Question: Currently, what I want to do is use JAXB generated POJO to bind every Java properties to JavaFX components. To do that, I proceeded as followed :
- - -
Here's a sample of my factory :
'''
public static Map<Field, Node> createComponents(Object obj) throws NoSuchMethodException
{
Map<Field, Node> map = new LinkedHashMap<Field, Node>();
for (final Field field : obj.getClass().getDeclaredFields())
{
@SuppressWarnings("rawtypes")
Class fieldType = field.getType();
if (fieldType.equals(boolean.class) || (fieldType.equals(Boolean.class))) //Boolean
{
map.put(field, createBool(obj, field));
}
else if (fieldType.equals(int.class) || (fieldType.equals(Integer.class))) //Integer
{
map.put(field, createInt(obj, field));
}
else if (fieldType.equals(BigInteger.class)) //BigInteger
{
map.put(field, createBigInt(obj, field));
}
else if (fieldType.equals(long.class) || fieldType.equals(Long.class)) //Long
{
map.put(field, createLong(obj, field));
}
else if (fieldType.equals(String.class)) //String
{
map.put(field, createString(obj, field));
}
...
}
return map;
}
public static Node createBool(Object obj, final Field field) throws NoSuchMethodException
{
System.out.println(field.getType().getSimpleName() + " spotted");
JavaBeanBooleanProperty boolProperty = JavaBeanBooleanPropertyBuilder.create().bean(obj).name(field.getName()).build();
boolProperty.addListener(new ChangeListener<Boolean>() {
@Override
public void changed(ObservableValue<? extends Boolean> arg0, Boolean arg1, Boolean arg2)
{
prettyPrinter(field, arg1, arg2);
}
});
CheckBox cb = new CheckBox();
cb.setText(" : " + field.getName());
cb.selectedProperty().bindBidirectional(boolProperty);
return cb;
}
public static Node createInt(Object obj, final Field field) throws NoSuchMethodException
{
System.out.println(field.getType().getSimpleName() + " spotted");
JavaBeanIntegerProperty intProperty = JavaBeanIntegerPropertyBuilder.create().bean(obj).name(field.getName()).build();
StringProperty s = new SimpleStringProperty();
StringConverter sc = new IntegerStringConverter();
Bindings.bindBidirectional(s, intProperty, sc);
s.addListener(new ChangeListener<String>() {
@Override
public void changed(ObservableValue<? extends String> arg0, String arg1, String arg2)
{
prettyPrinter(field, arg1, arg2);
}
});
TextField tf = new TextField();
tf.textProperty().bindBidirectional(s);
return tf;
}
'''
So, the problem I have is : In the most case when I change, for example, a textField the POJO property doesn't notice. But in some case, when I change the order of the fields in the POJO every listener will notice any change.
Here's an example of what the GUI looks like with the followed class (which currently works)

'''
public class Personne
{
private int taille;
private Boolean lol;
private long pointure;
private BigInteger age;
private boolean zombified;
private String name;
private PropertyChangeSupport _changeSupport = new PropertyChangeSupport(this);
public Boolean getLol()
{
return this.lol;
}
public long getPointure()
{
return this.pointure;
}
public int getTaille()
{
return taille;
}
public boolean getZombified()
{
return zombified;
}
public BigInteger getAge()
{
return age;
}
public String getName()
{
return name;
}
public void setPointure(long pointure)
{
final long prev = this.pointure;
this.pointure = pointure;
_changeSupport.firePropertyChange("pointure", prev, pointure);
}
public void setTaille(int taille)
{
final int prev = this.taille;
this.taille = taille;
_changeSupport.firePropertyChange("taille", prev, taille);
}
public void setAge(BigInteger age)
{
final BigInteger prev = this.age;
this.age = age;
_changeSupport.firePropertyChange("age", prev, age);
}
public void setName(String name)
{
final String prev = this.name;
this.name = name;
_changeSupport.firePropertyChange("name", prev, name);
}
public void setLol(Boolean lol)
{
final Boolean prev = this.lol;
this.lol = lol;
_changeSupport.firePropertyChange("lol", prev, lol);
}
public void setZombified(boolean zombified)
{
final boolean prev = this.zombified;
this.zombified = zombified;
_changeSupport.firePropertyChange("zombified", prev, zombified);
}
public void addPropertyChangeListener(final PropertyChangeListener listener)
{
_changeSupport.addPropertyChangeListener(listener);
}
}
'''
I'm wondering how can the property order influence the binding like that. Furthermore, I noticed that if I want to return my nodes wrapped in HBox the binding doesn't work no more.
I think that I'm doing someting wrong, but I can't figure out what.
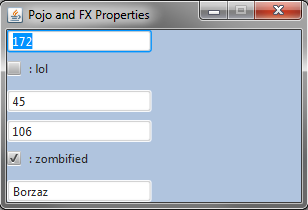
Answer: Your JavaBeanIntegerProperty and JavaBeanBooleanProperty are being garbage collected too early.
The method 'Property.bind(Observable)' makes the property hold a strong reference to the observable, but the (it registers a Listener on the Observable that only has a WeakReference back to the Property). Likewise, when you call 'Bindings.bindBidirectional(Property, Property)', This is an extremely important detail that is hard to find in the documentation.
If you only ever interact with JavaFX objects, this is not a problem because a JavaFX object naturally holds strong references to all its Properties. But if you are using JavaBeanIntegerProperty to wrap a bean property from a legacy object, then the bean does not hold a strong reference to the JavaBeanIntegerProperty, so after gc the Property will disappear and stop updating the bean! I think this is a design bug in the JavaBeanIntegerProperty.
The solution is to assign the JavaBeanIntegerProperty to a field and store it for as long as you want the binding to keep updating the bean.
Alternatively, you can write your own Property subclasses that do something to ensure that a strong reference exists from the bean to the Property (e.g. addPropertyChangeListener to the bean to listen forever).